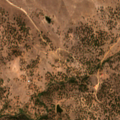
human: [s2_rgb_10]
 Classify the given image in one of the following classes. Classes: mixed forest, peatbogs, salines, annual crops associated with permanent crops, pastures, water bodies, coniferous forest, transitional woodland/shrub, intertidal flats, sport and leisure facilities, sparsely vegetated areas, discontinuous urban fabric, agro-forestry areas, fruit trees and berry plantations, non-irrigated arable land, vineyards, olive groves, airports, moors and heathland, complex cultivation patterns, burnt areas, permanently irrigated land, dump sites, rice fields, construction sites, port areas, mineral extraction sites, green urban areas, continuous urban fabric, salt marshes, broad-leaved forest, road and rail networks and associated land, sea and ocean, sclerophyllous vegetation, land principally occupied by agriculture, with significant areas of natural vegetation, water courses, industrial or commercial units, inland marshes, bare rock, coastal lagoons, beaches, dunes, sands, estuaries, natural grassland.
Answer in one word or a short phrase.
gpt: non-irrigated arable land, agro-forestry areas, transitional woodland/shrub